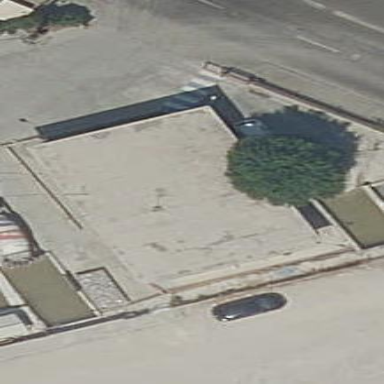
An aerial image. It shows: Office building.